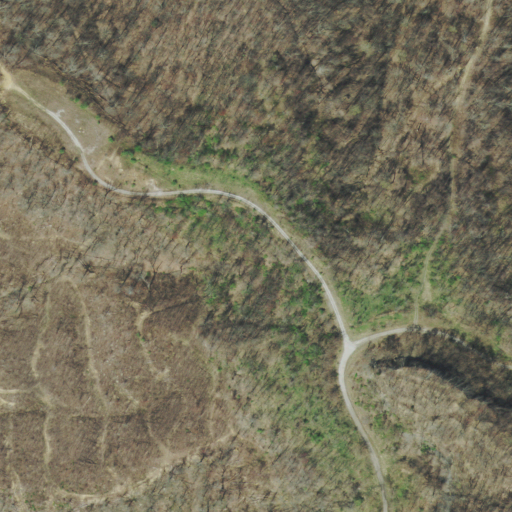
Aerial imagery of ridge(s) in Tennessee named Big Fork Ridge containing deciduous forest, shrub, evergreen forest, and mixed forest